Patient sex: M
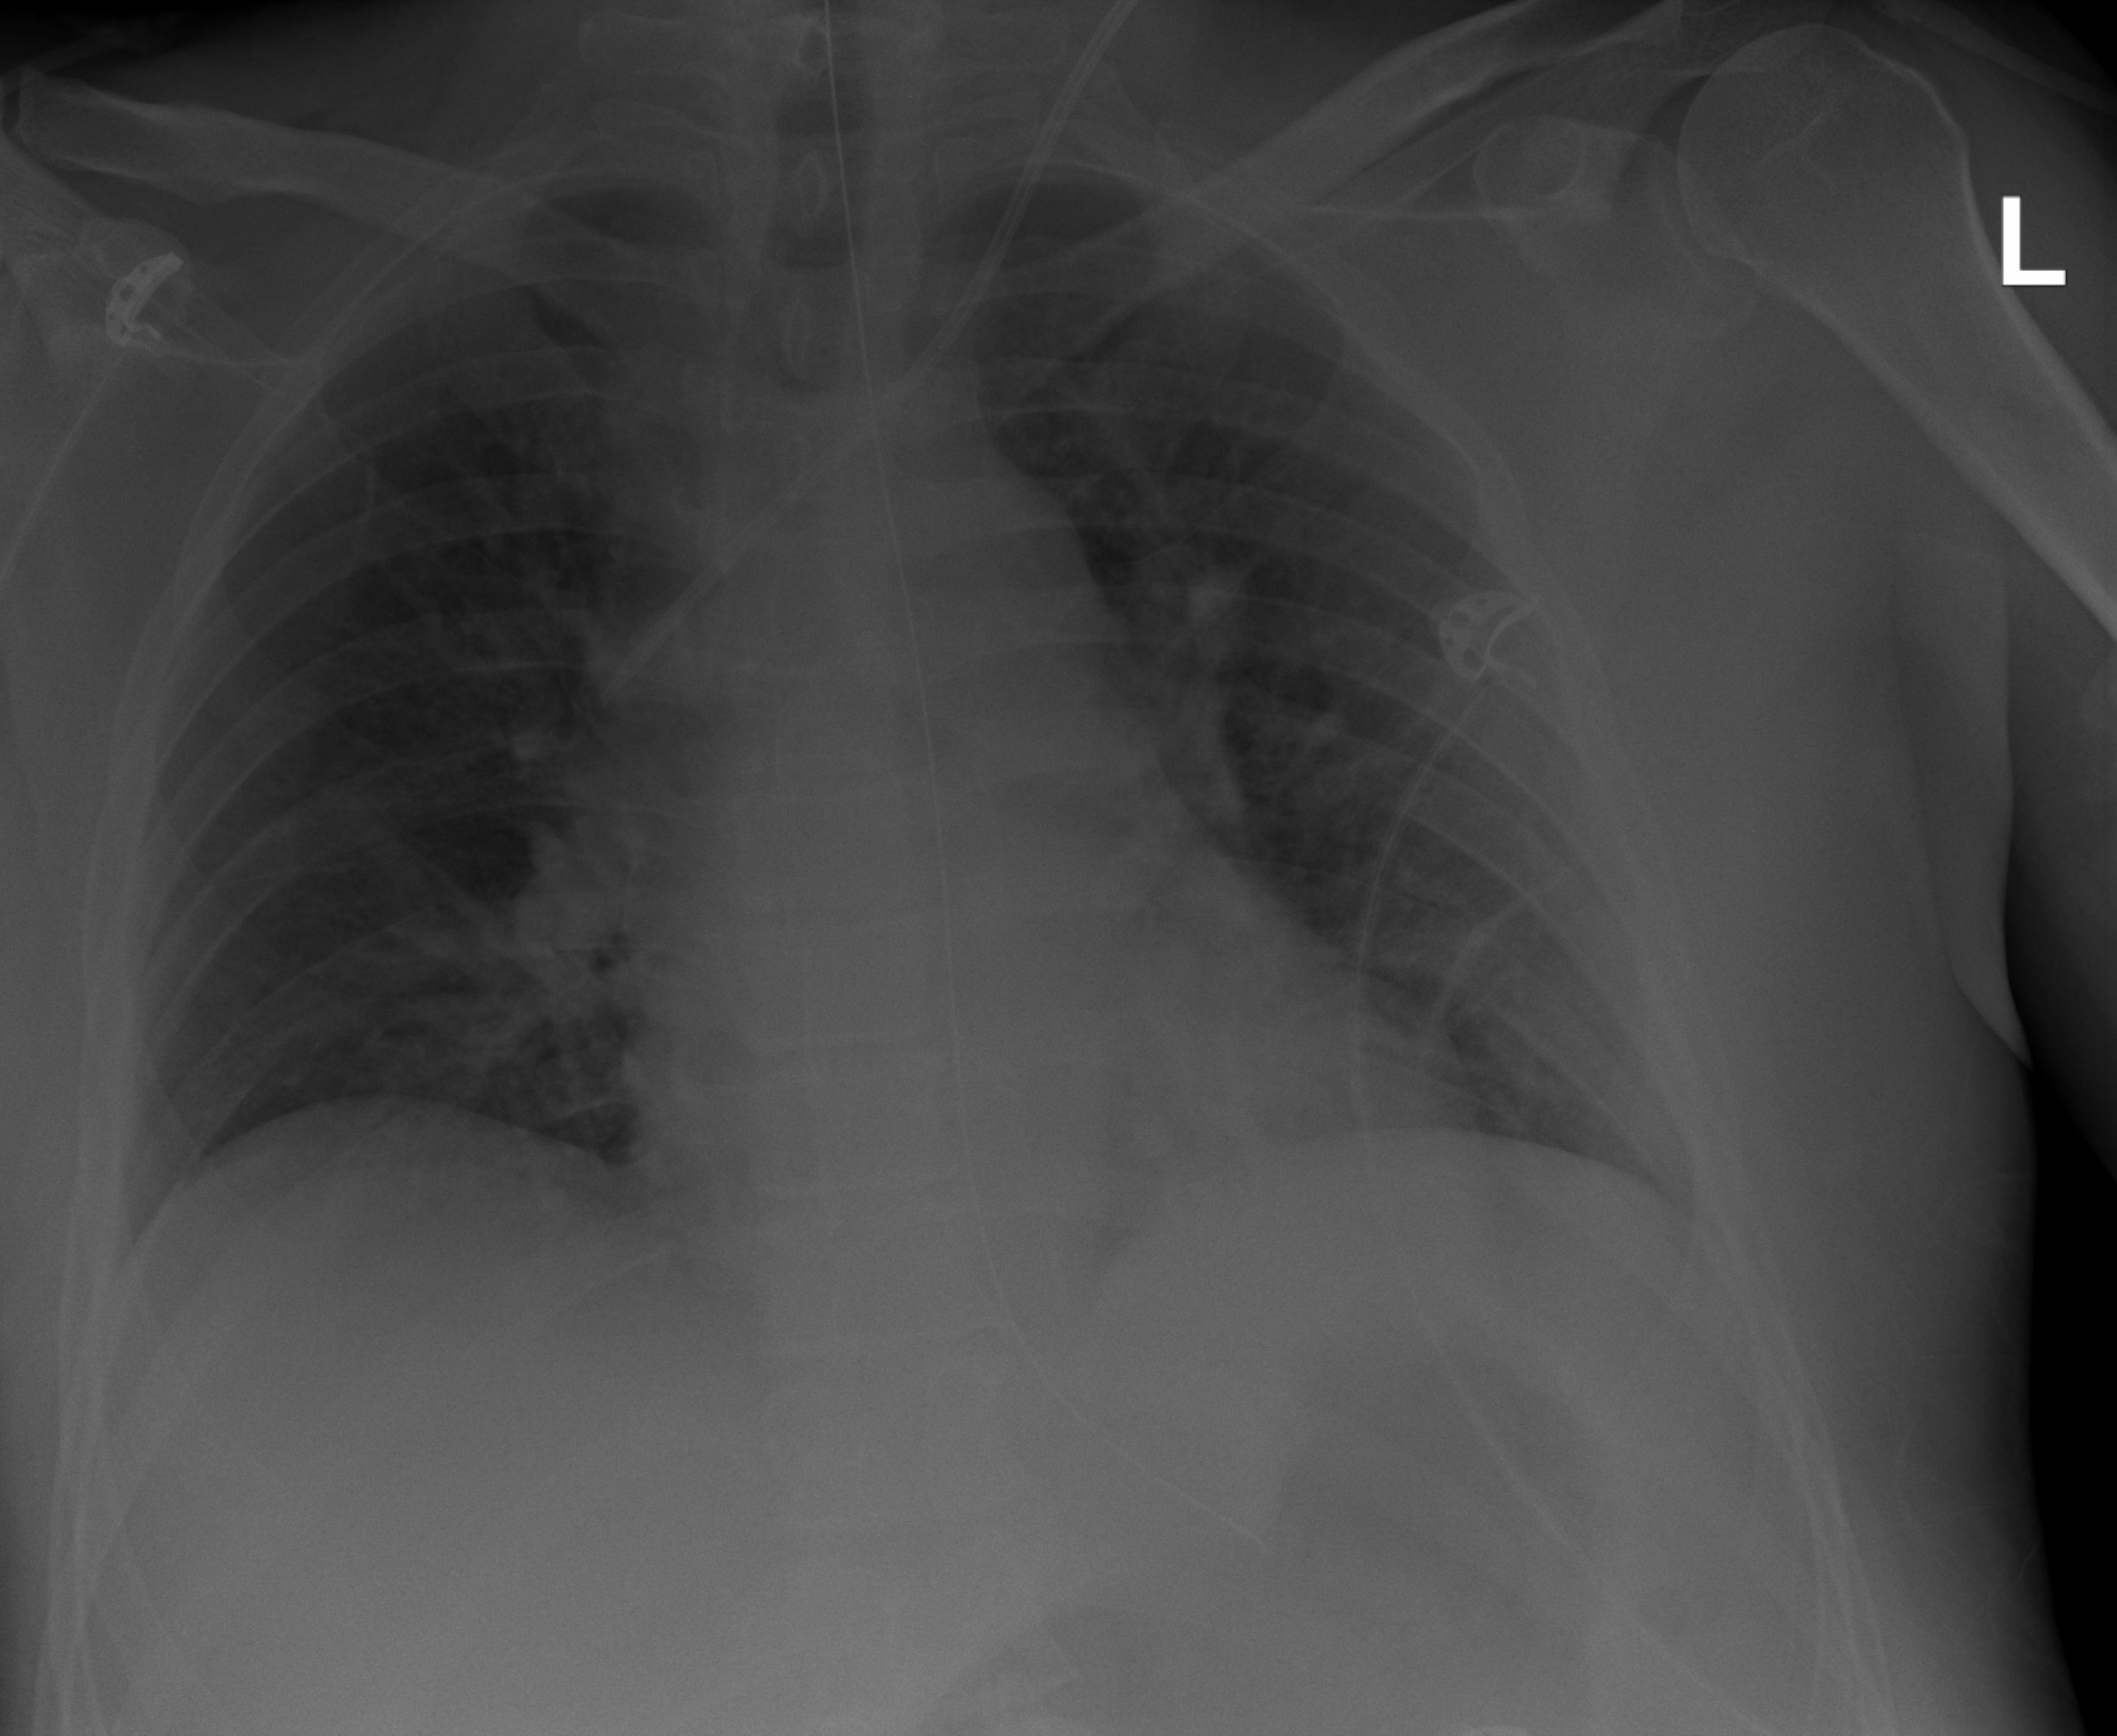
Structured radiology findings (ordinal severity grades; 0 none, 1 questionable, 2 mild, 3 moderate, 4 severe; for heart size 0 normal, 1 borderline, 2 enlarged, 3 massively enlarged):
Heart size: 1
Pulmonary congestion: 2
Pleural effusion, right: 0
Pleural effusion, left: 0
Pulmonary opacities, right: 2
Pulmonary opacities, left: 2
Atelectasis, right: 0
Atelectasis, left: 2